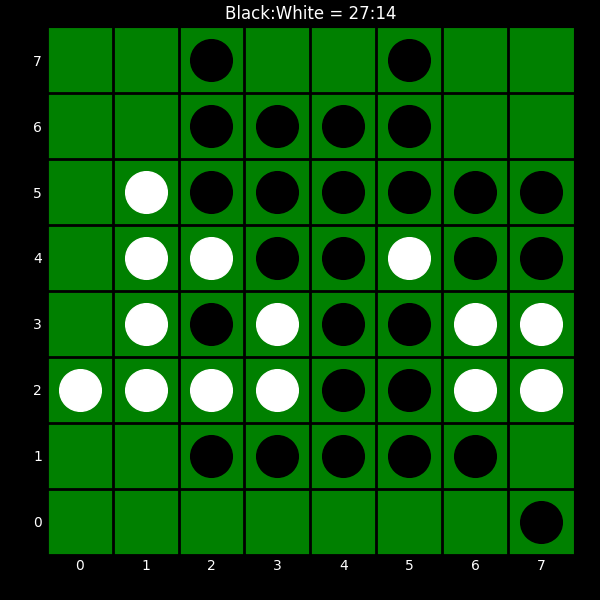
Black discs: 27
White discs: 14